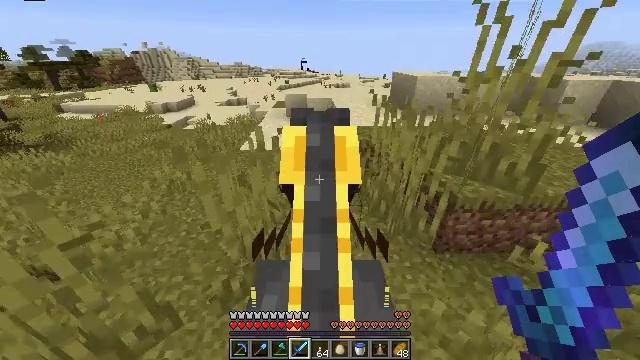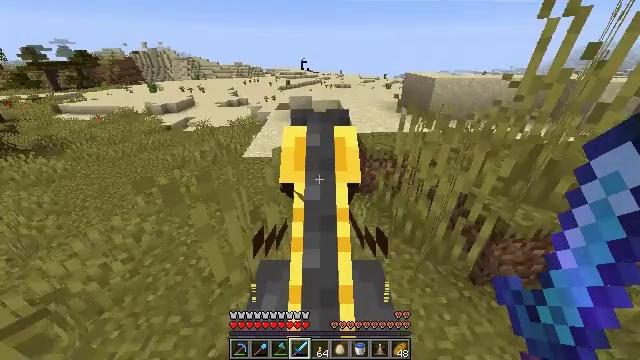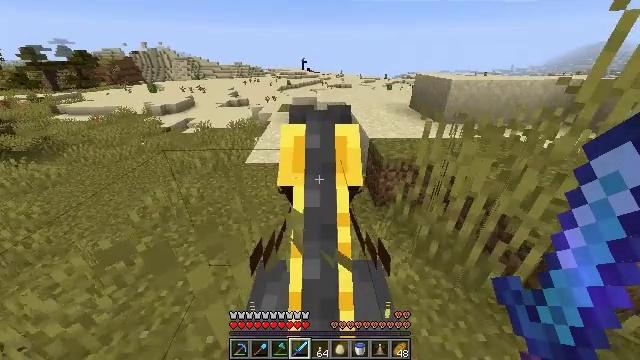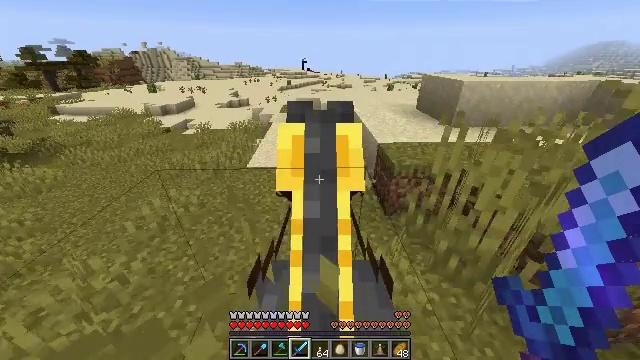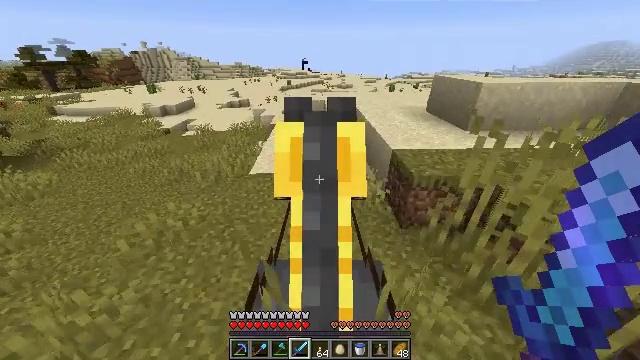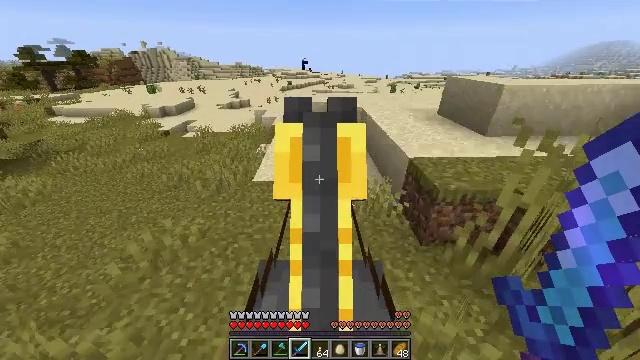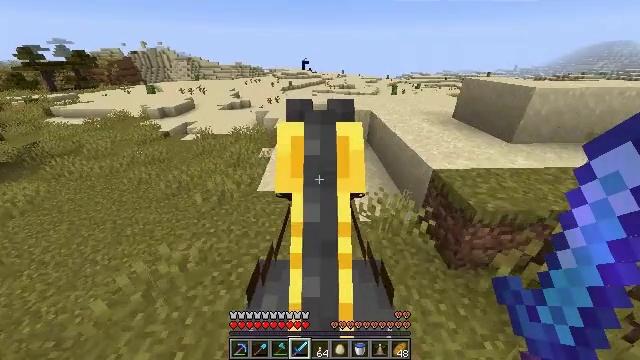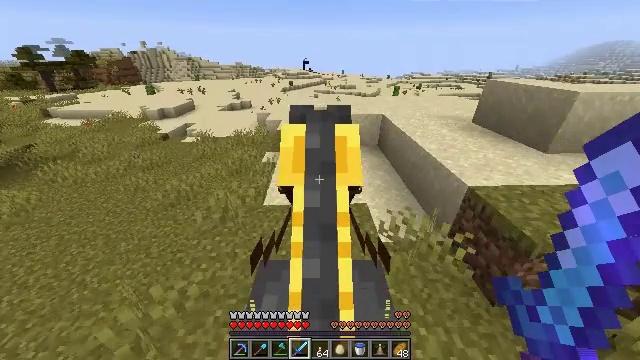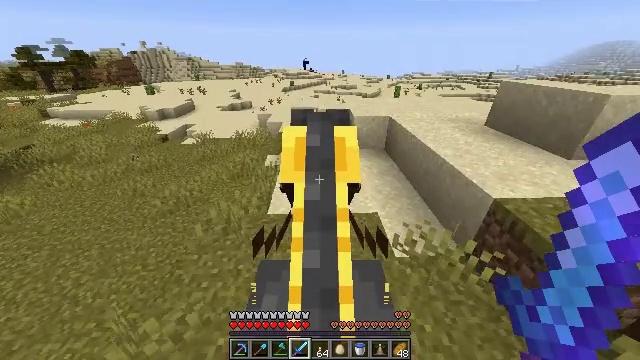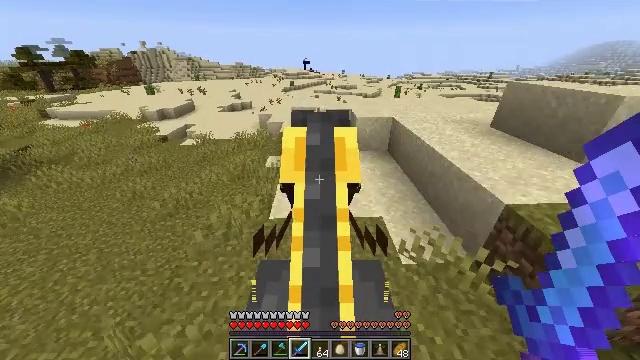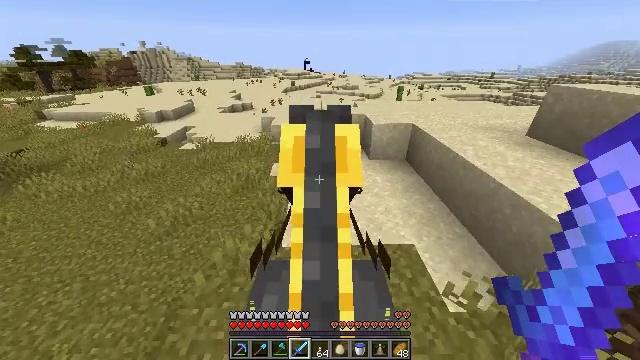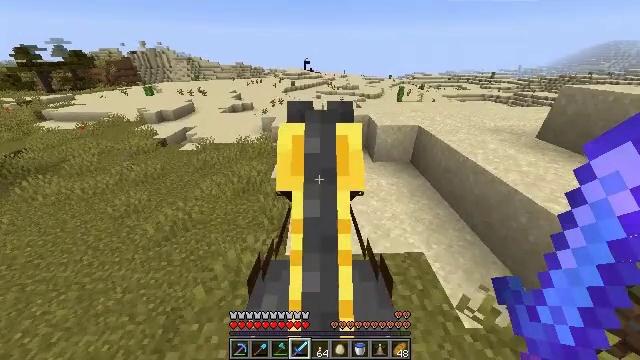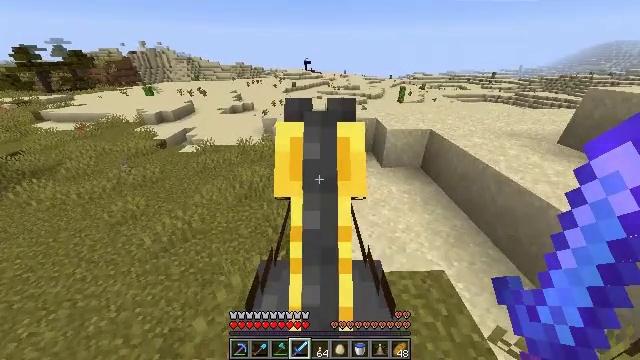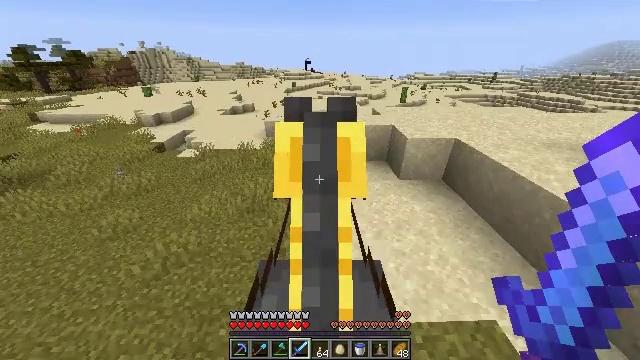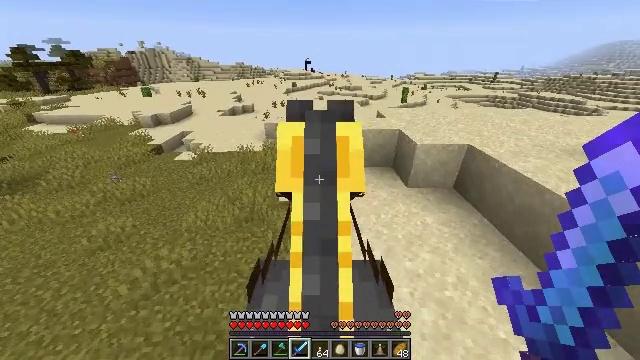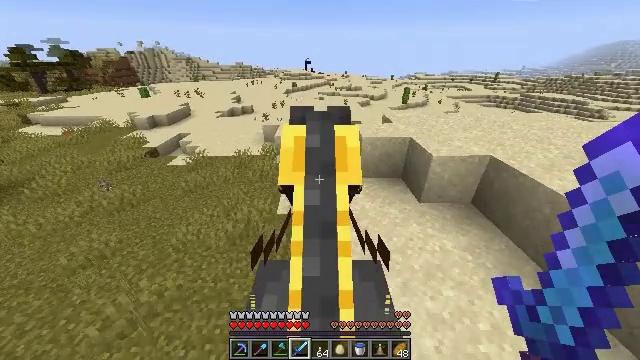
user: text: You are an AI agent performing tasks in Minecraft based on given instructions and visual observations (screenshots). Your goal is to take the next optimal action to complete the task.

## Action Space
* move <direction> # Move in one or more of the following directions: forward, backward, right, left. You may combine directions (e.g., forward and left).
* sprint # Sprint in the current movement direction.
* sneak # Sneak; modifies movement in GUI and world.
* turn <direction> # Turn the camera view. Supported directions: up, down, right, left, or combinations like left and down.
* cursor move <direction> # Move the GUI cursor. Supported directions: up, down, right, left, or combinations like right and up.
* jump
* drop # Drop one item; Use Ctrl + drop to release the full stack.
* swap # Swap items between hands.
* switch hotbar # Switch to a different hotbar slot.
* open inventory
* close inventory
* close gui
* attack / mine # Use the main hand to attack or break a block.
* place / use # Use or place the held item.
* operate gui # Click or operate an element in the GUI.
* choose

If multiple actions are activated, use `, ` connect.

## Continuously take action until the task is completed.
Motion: motion action
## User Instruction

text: Mine the sandstone block.
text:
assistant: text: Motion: move forward and move left, sprint
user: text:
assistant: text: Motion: move forward and move left, sprint
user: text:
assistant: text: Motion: move forward and move left, sprint
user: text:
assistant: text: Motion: move forward and move left, sprint
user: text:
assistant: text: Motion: move forward and move left, sprint
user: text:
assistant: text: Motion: move forward and move left, sprint
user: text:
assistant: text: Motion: move forward and move left, sprint
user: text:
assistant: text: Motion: move forward and move left, sprint
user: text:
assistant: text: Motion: move forward and move left, sprint
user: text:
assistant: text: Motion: move forward and move left, sprint
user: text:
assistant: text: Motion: move forward and move left, sprint
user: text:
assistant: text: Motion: move forward, sprint
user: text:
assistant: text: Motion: move forward, sprint
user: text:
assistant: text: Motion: move forward, sprint
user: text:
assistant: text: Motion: move forward, sprint
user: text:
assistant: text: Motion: move forward, sprint
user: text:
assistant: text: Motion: move forward, sprint
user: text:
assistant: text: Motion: move forward, sprint
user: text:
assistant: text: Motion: move forward, sprint, turn right
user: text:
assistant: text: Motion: move forward and move left, sprint, turn right and down
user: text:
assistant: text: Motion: move forward and move left, sprint, turn right
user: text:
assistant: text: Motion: move forward and move left, sprint, turn right
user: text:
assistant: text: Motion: move forward and move left, sprint
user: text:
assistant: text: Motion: move forward and move left, sprint
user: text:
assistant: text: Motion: move forward and move left, sprint
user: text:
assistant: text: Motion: move forward and move left, sprint
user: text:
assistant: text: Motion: move forward and move left, sprint
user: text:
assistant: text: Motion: move forward and move left, sprint
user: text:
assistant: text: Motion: move forward and move left, sprint
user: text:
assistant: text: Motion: move forward and move left, sprint, turn right